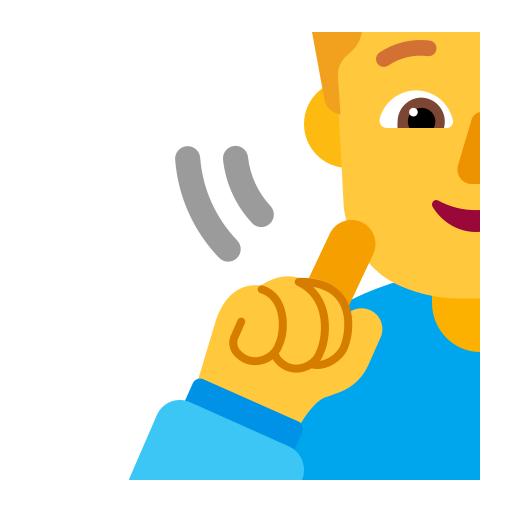
woman deaf flat default